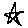
Label: star